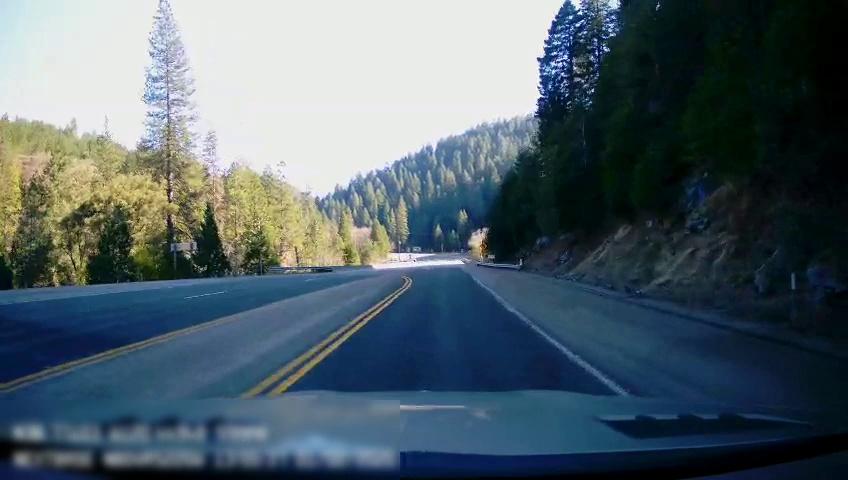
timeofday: Day
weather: Sunny
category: Drivable Space
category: Lanes | Opposite Lane
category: Lanes | Alternate Lane
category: Lanes | Opposite Lane
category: Lanes | Current Lane
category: Lanes | Alternate Lane
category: Lanes | Opposite Lane
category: Traffic | Signs